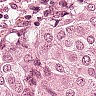
Metastatic tissue present: yes